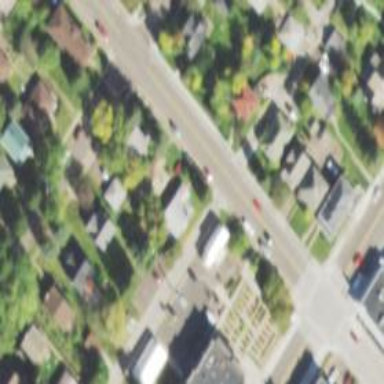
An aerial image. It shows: Alley classified as service road.